Question: Here is the code for the View I'm talking about:
'''
@model OnlineGaming.WebUI.Models.RegisterModel
@{
ViewBag.Title = "Bienvenidos!";
}
<script src="@Url.Content("~/Scripts/jquery.validate.min.js")" type="text/javascript"></script>
<script src="@Url.Content("~/Scripts/jquery.validate.unobtrusive.min.js")" type="text/javascript"></script>
<div id="gamesdisplay">
Aqui voy a mostrar lo juegos.
</div>
<div id="registerform">
@Html.ValidationSummary(true, "No se pudo crear la cuenta.")
@using (Html.BeginForm()) {
<div>
<div class="editor-label">
@Html.LabelFor(m => m.UserName):
@Html.TextBoxFor(m => m.UserName)
@Html.ValidationMessageFor(m => m.UserName)
</div>
<div class="editor-label">
@Html.LabelFor(m => m.Password):
@Html.PasswordFor(m => m.Password)
@Html.ValidationMessageFor(m => m.Password)
</div>
<div class="editor-label">
@Html.LabelFor(m => m.ConfirmPassword):
@Html.PasswordFor(m => m.ConfirmPassword)
@Html.ValidationMessageFor(m => m.ConfirmPassword)
</div>
<div class="editor-label">
@Html.LabelFor(m => m.DateOfBirth):
@Html.TextBoxFor(m => m.DateOfBirth)
@Html.ValidationMessageFor(m => m.DateOfBirth)
</div>
<p>
<input type="submit" value="Iniciar Sesion" />
</p>
</div>
}
</div>
'''
Each item being generated by the HTML helpers outputs to:
'''
<div class="editor-label">
<label for="UserName">Nombre de Usuario</label>:
<input data-val="true" data-val-required="The Nombre de Usuario field is required." id="UserName" name="UserName" type="text" value="" />
<span class="field-validation-valid" data-valmsg-for="UserName" data-valmsg-replace="true"></span>
</div>
<div class="editor-label">
<label for="Password">Contrase&#241;a</label>:
<input data-val="true" data-val-length="The Contrase&amp;#241;a must be at least 6 characters long." data-val-length-max="100" data-val-length-min="6" data-val-required="The Contrase&amp;#241;a field is required." id="Password" name="Password" type="password" />
<span class="field-validation-valid" data-valmsg-for="Password" data-valmsg-replace="true"></span>
</div>
'''
This is how it looks like:

How can I align these input boxes to make the form look neater?
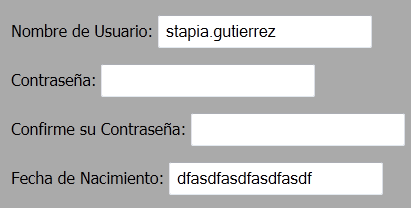
Answer: You can do all of this using CSS:
'''
.editor-label {
clear:both;
}
editor-label label {
float:left;
width:150px
}
editor-label input {
float:left;
}
'''